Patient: sex M, age 81
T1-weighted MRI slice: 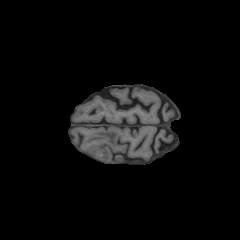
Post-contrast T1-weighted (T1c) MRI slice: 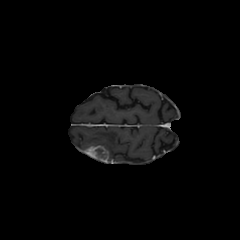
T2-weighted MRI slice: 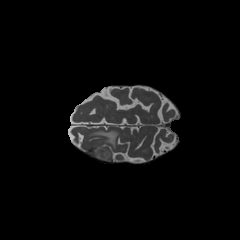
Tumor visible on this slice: yes
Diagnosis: Glioblastoma, IDH-wildtype
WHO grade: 4